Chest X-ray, AP view. Patient: 57 years old, sex F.
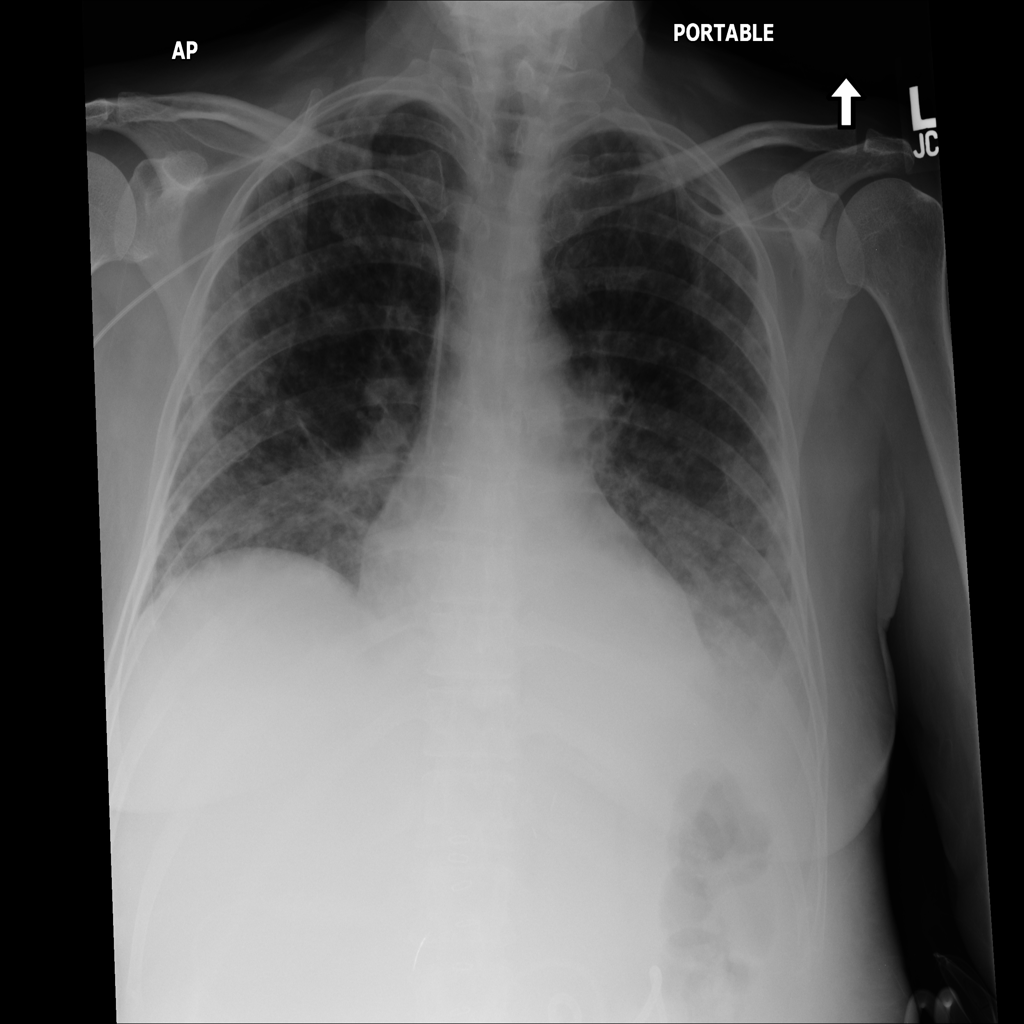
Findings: No Finding